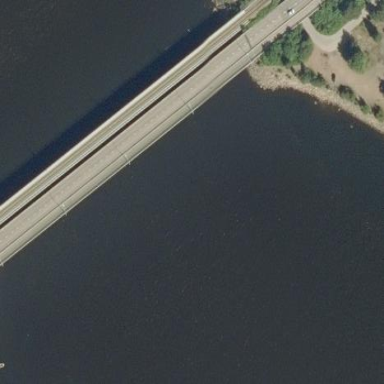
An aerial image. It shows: Bridge with beam structure.